Field crop: tomato
Growth stage: 1
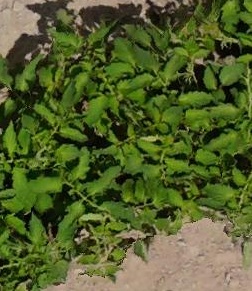
Species: tomato